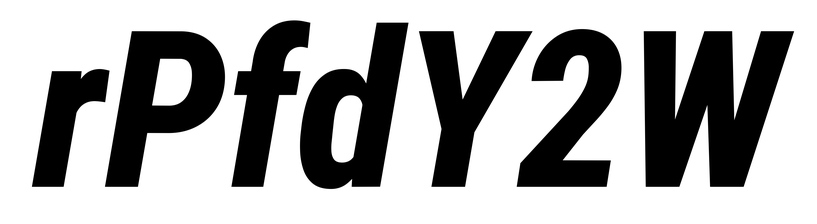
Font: Roboto-Italic_Condensed_ExtraBold_Italic